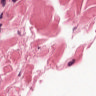
Metastatic tissue present: no